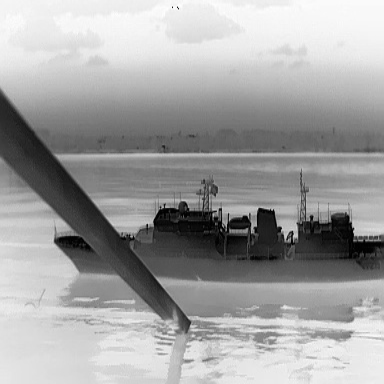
There is a warship in the infrared image.